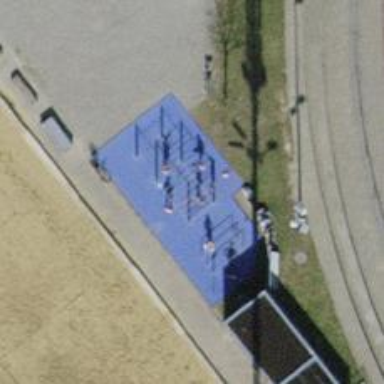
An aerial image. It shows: Fitness station in leisure land.